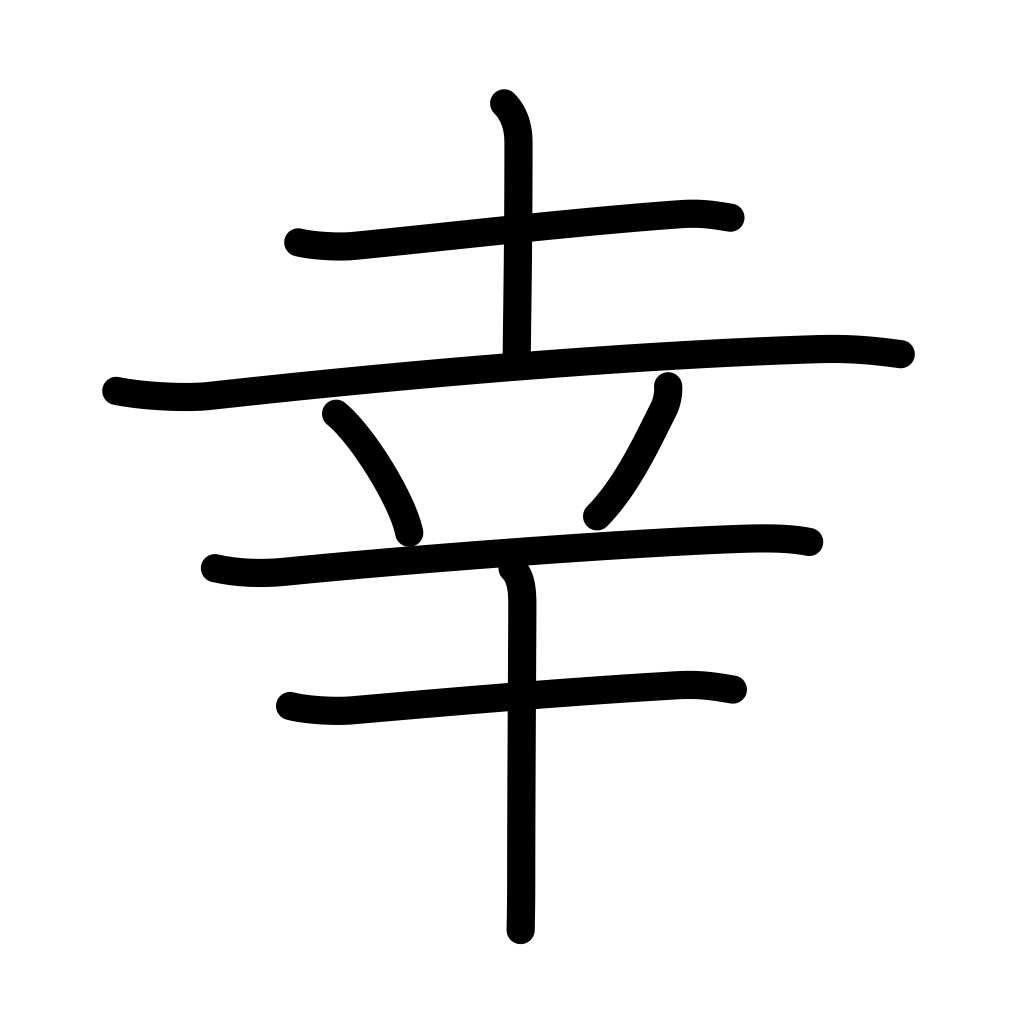
Meaning: happiness, blessing, fortune